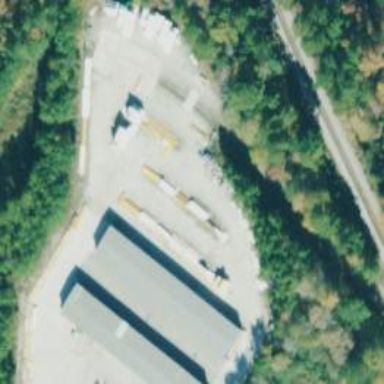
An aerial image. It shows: Railway spur service transporting lumber.